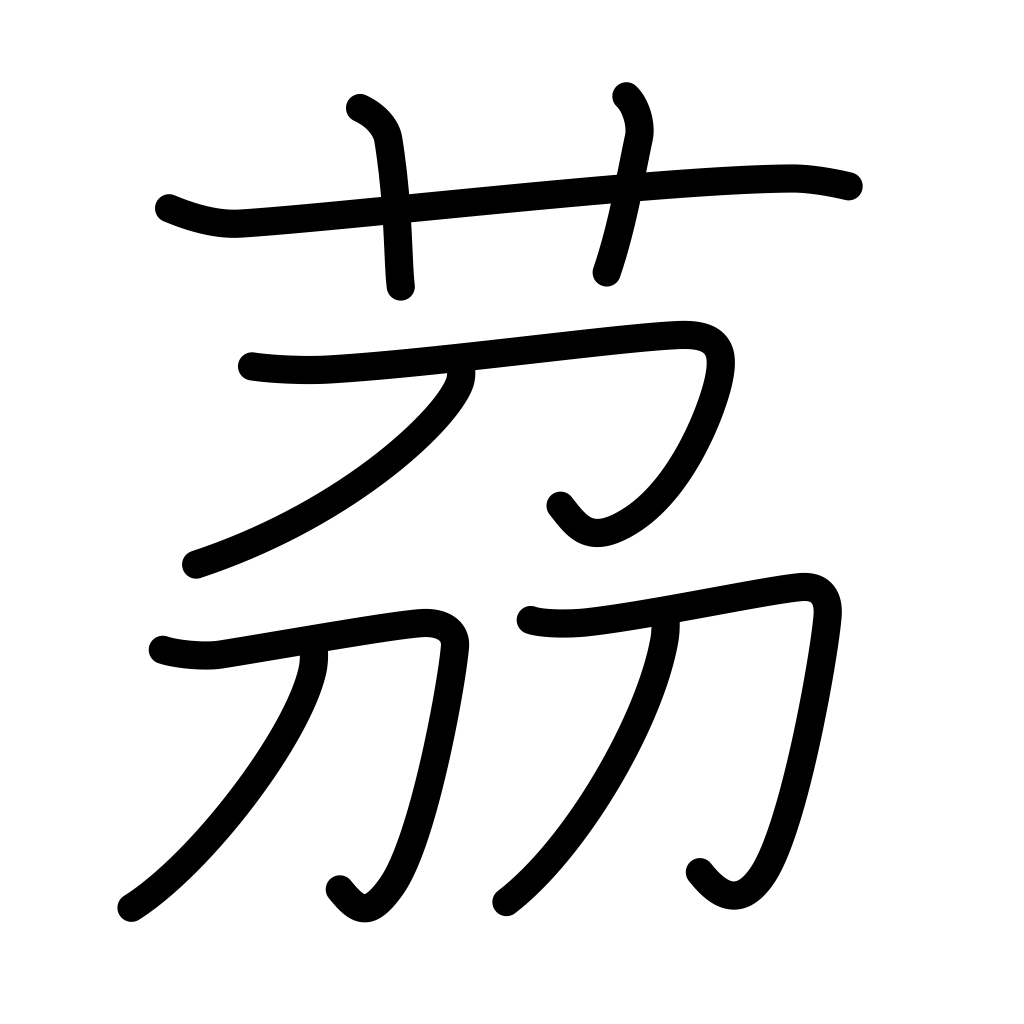
Meaning: scallion, small onion